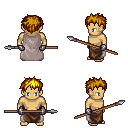
a pixel art fantasy rpg character, male body template, human, tanned skin, gray cape, robe skirt, blonde bedhead hairstyle, metal gloves, spear, four views (front, back, left, right), 2x2 character sprite sheet, small pixel art, hard edges, no anti-aliasing